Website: home-depot
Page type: payment
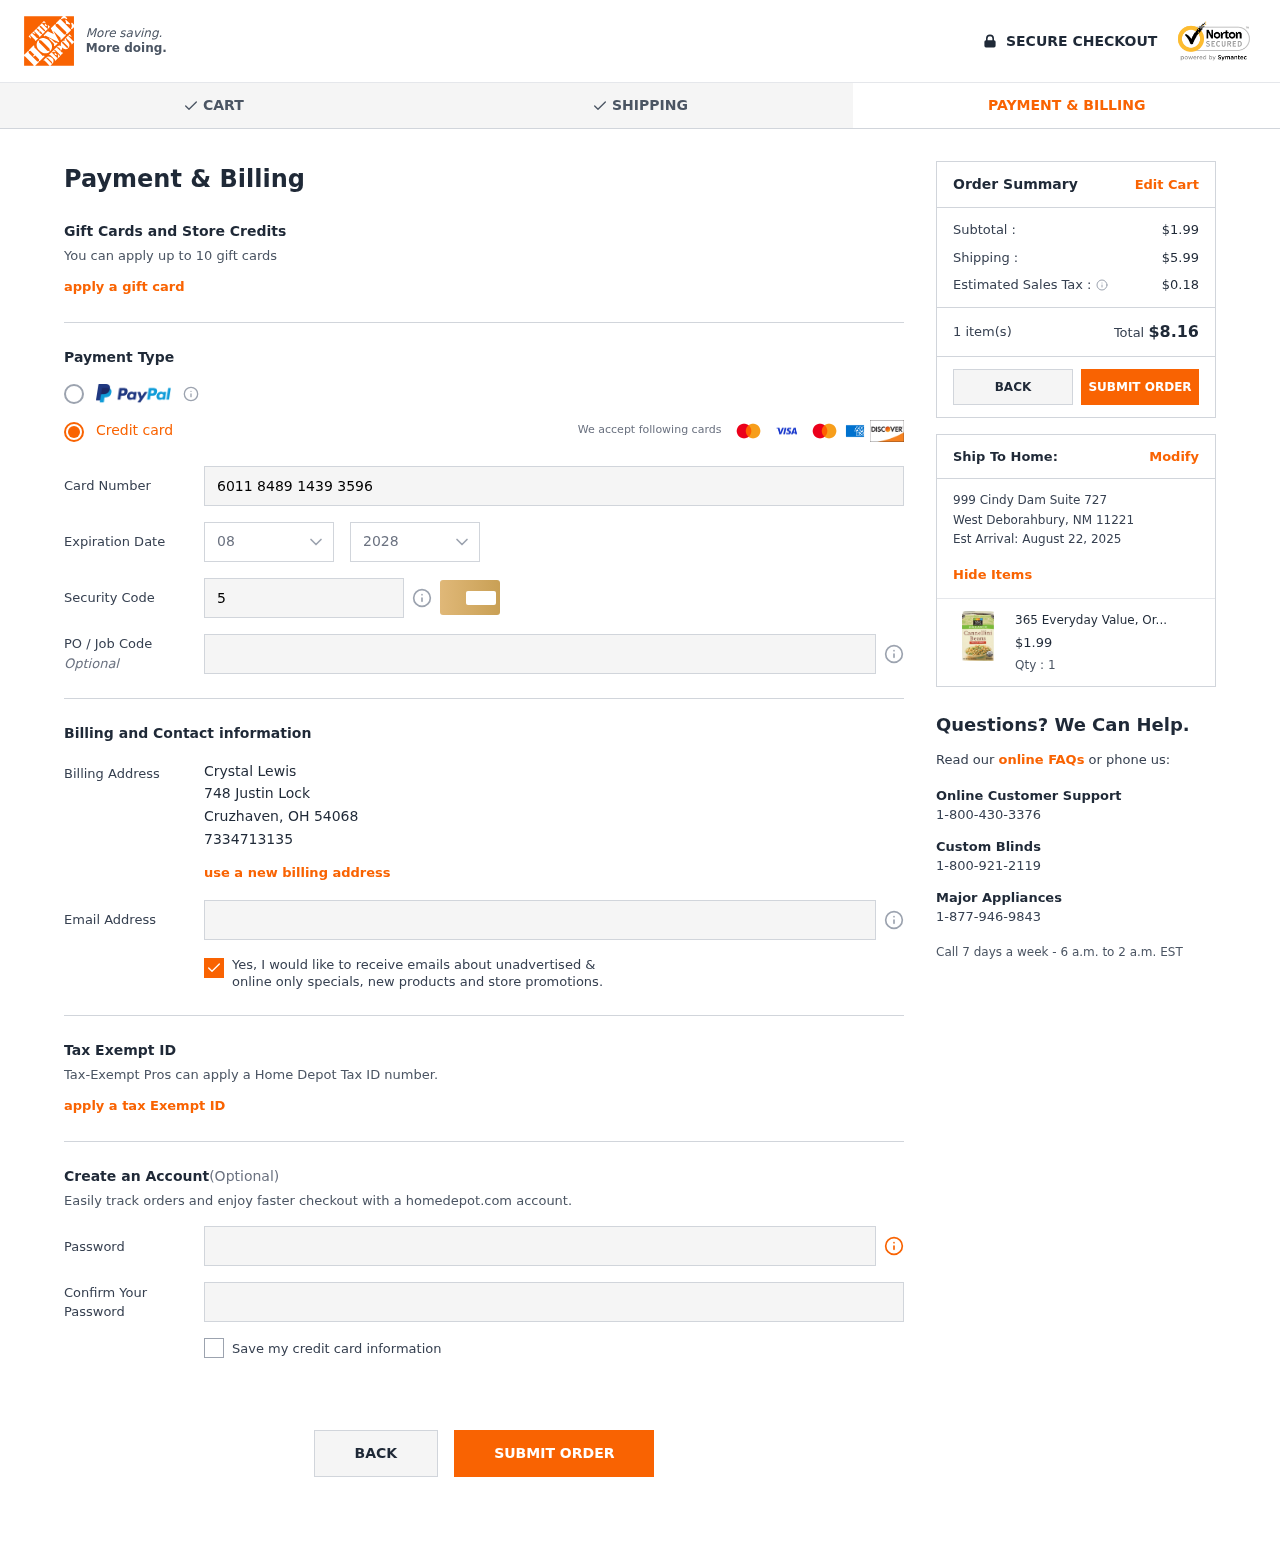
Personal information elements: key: PII_CARD_CVV
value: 548
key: PII_CARD_EXPIRY_MONTH
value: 08
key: PII_CARD_EXPIRY_YEAR
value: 28
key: PII_CARD_NUMBER
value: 6011 8489 1439 3596
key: PII_CITY
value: Cruzhaven
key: PII_CITY2
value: West Deborahbury
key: PII_EMAIL
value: crystal_lewis@gmail.com
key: PII_FULLNAME
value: Crystal Lewis
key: PII_JOB_CODE
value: JOB-6128
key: PII_PHONE
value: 7334713135
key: PII_POSTCODE
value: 54068
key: PII_POSTCODE2
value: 11221
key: PII_STATE_ABBR
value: OH
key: PII_STATE_ABBR2
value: NM
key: PII_STREET
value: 748 Justin Lock
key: PII_STREET2
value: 999 Cindy Dam Suite 727
Product elements: key: PRODUCT1_NAME
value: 365 Everyday Value, Organic Cannellini Beans, No Salt Added, 13.4 oz
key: PRODUCT1_PRICE
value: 1.99
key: PRODUCT1_QUANTITY
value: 1
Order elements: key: ORDER_SUBTOTAL
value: $1.99
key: ORDER_SHIPPING_COST
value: $5.99
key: ORDER_TAX
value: $0.18
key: ORDER_NUM_ITEMS
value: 1 item(s)
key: ORDER_TOTAL
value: $8.16
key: ORDER_DELIVERY_DATE
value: August 22, 2025